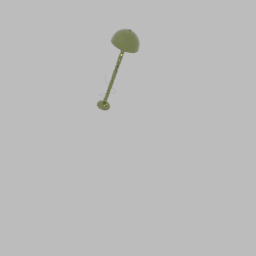
Label: lighting